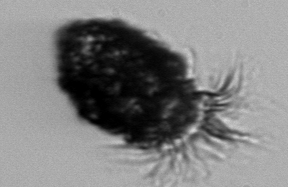
Label: Stenosemella_pacifica